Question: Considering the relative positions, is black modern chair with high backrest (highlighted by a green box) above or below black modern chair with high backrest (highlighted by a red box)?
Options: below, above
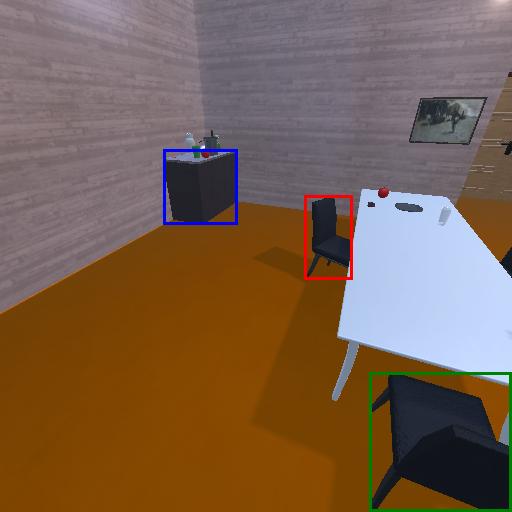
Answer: below